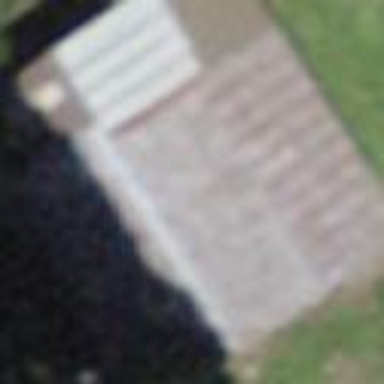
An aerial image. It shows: Shed.